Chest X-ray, PA view. Patient: 54 years old, sex F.
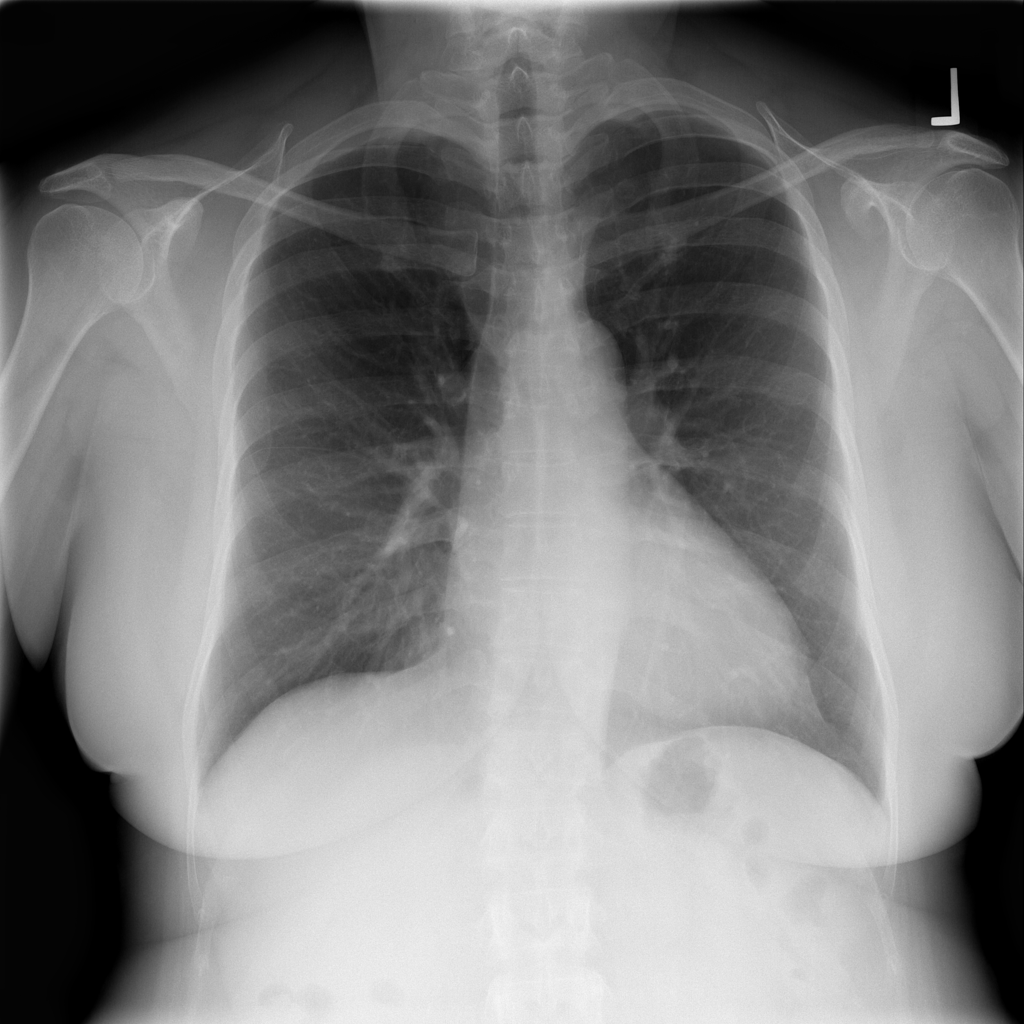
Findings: No Finding